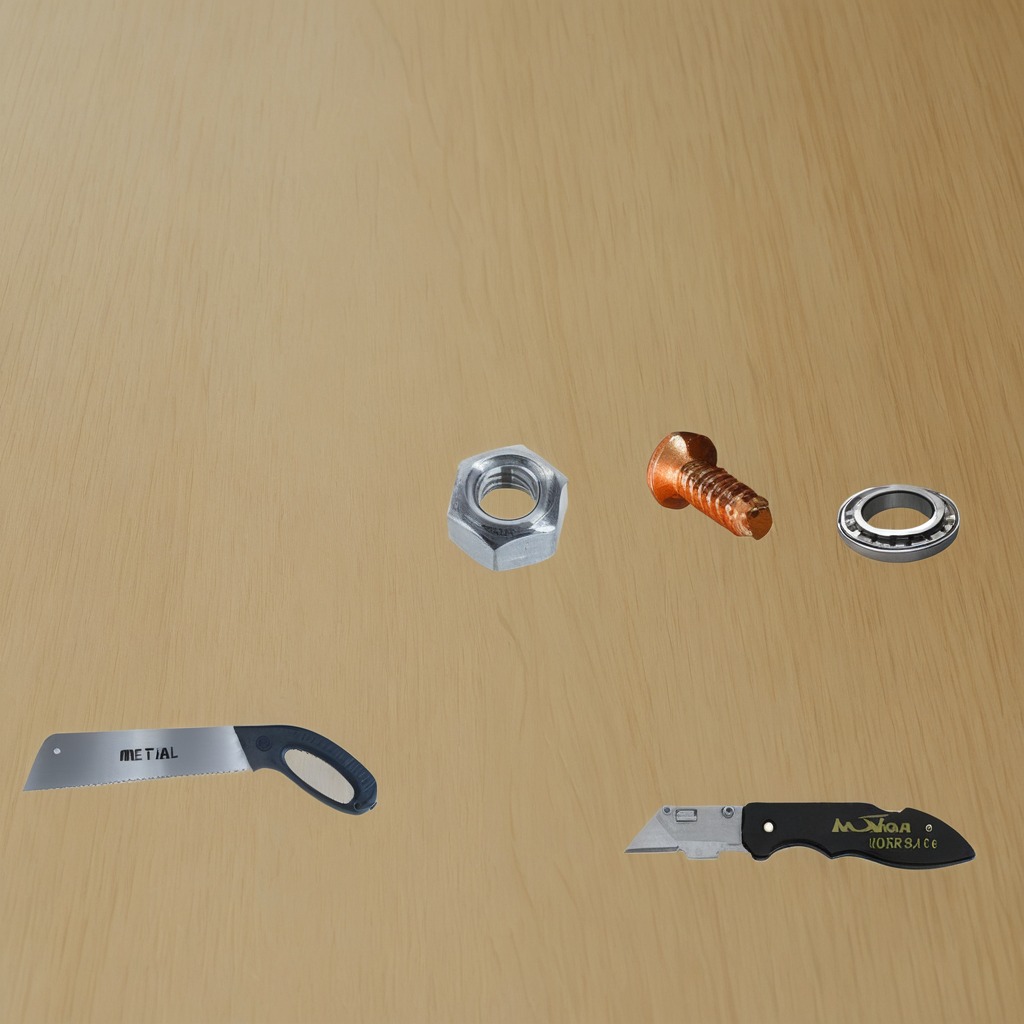
A metal ball bearing, a utility knife, a metal machine screw, a handheld metal saw, and a metal nut are lying on the plywood surface.